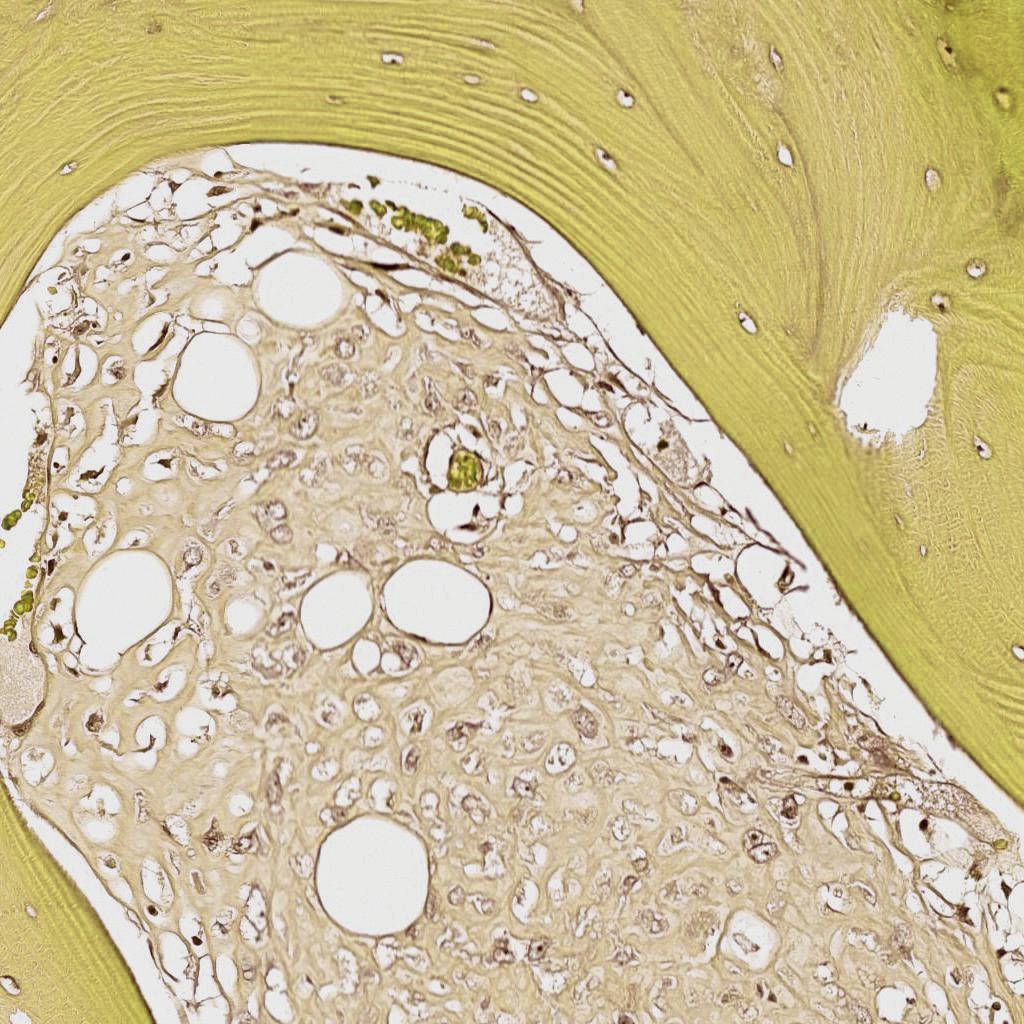
Label: Viable